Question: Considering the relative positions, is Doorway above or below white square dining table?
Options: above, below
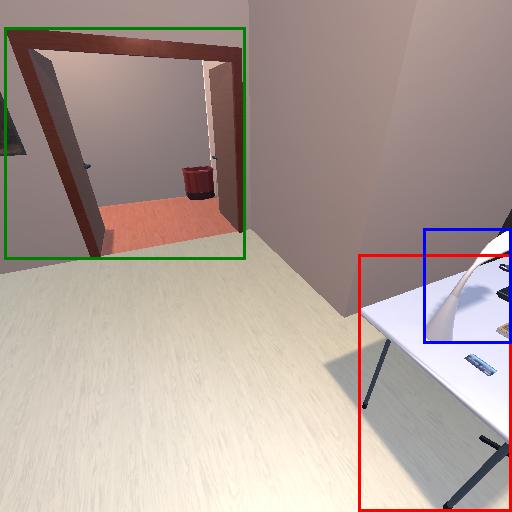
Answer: above